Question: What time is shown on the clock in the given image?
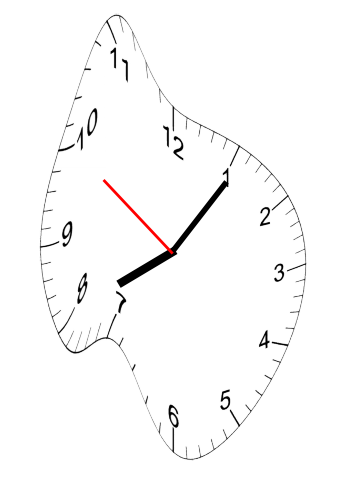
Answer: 08:05:50